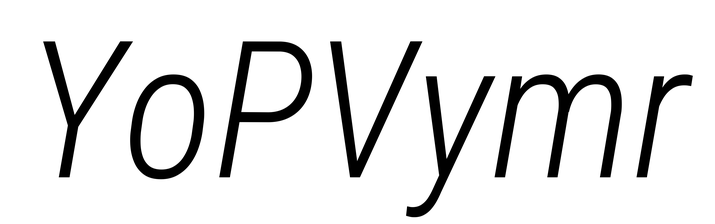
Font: Roboto-Italic_Condensed_Light_Italic